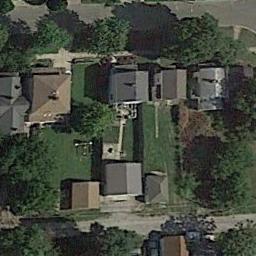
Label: medium_residential